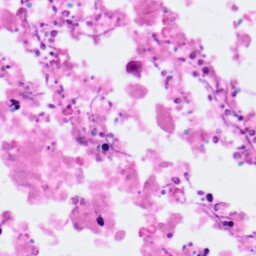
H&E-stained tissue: Pancreatic